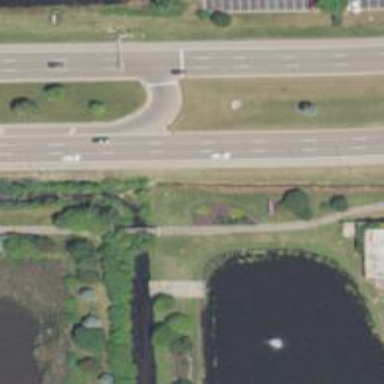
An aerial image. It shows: Path on bridge.